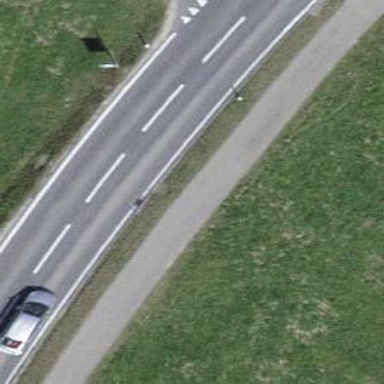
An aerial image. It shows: Cycleway.